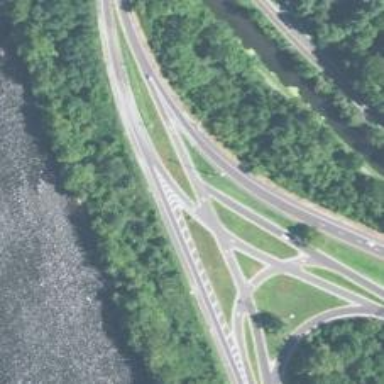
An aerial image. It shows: Trunk link highway.